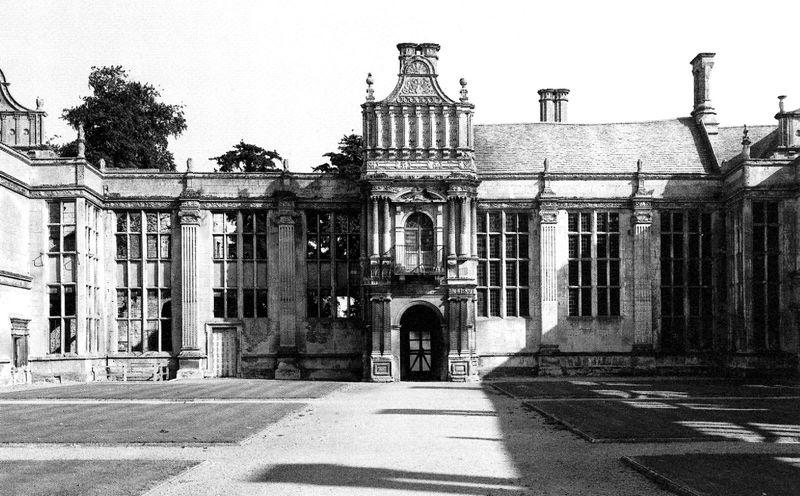
Titel: Kirby Hall, Northamptonshire
Standort: (GB Northamptonshire) (EU - GB - Northamptonshire)
Schlagwörter: himmel, schatten, fenster, säulen, tür, dach, gebäude, rasen, weg, wiese, architektur, sockel, stein, kirche, wege, schornstein, garten, balkon, fassade, schornsteine, hof, pilaster, rundbogen, baumkrone, foto, eingang, gang, innenhof, türme, torbogen, schwarz weiß, portal, schloß, sckel